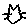
Label: cat